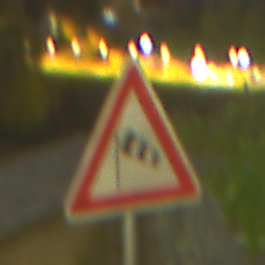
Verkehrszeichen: SeitenwindVonLinks
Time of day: Night
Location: Outdoor (Urban)
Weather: PartlyCloudy
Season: NotSpecified
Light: Artificial